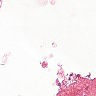
Metastatic tissue present: no